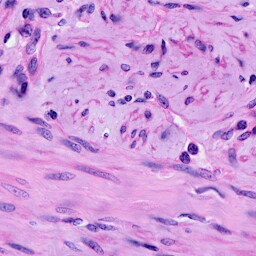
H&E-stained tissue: Cervix